Chest X-ray:
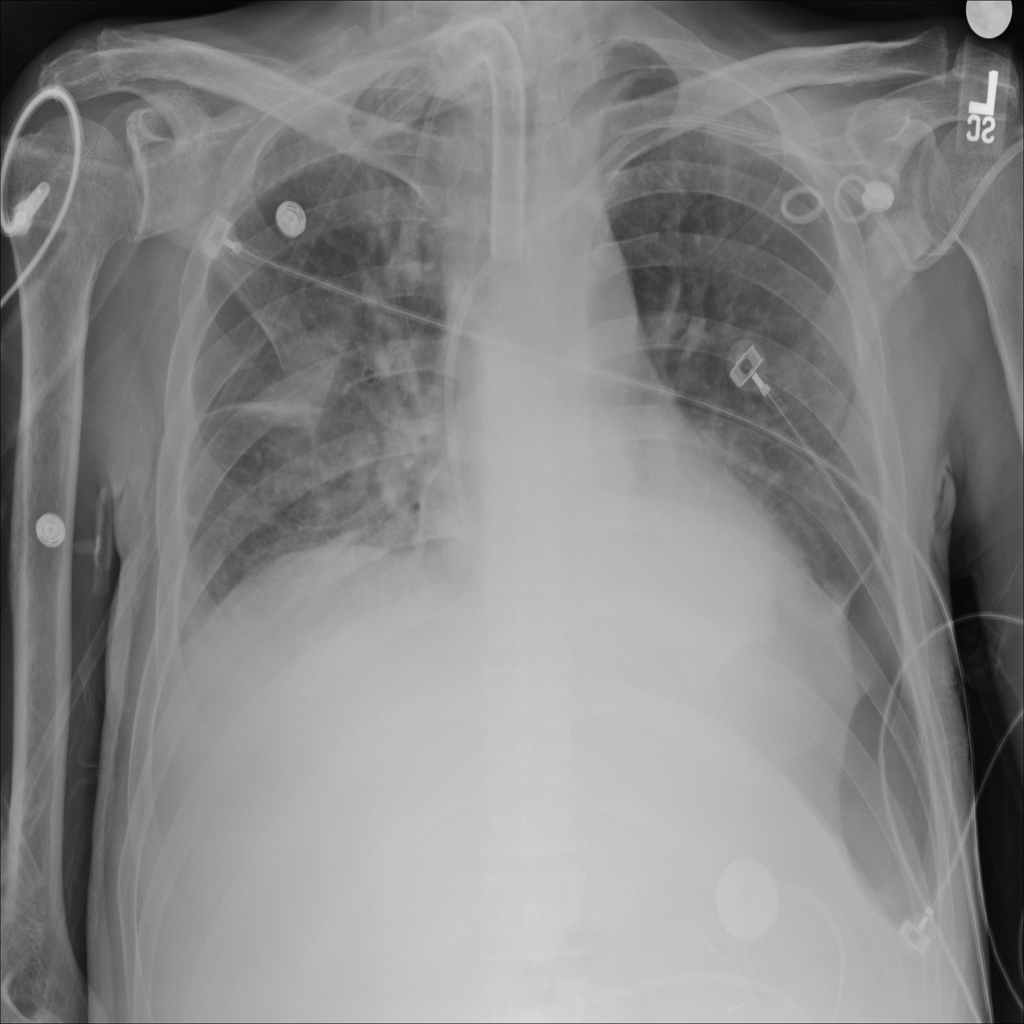
Findings: Mass, Pneumothorax, Effusion, Consolidation
No abnormal finding: no